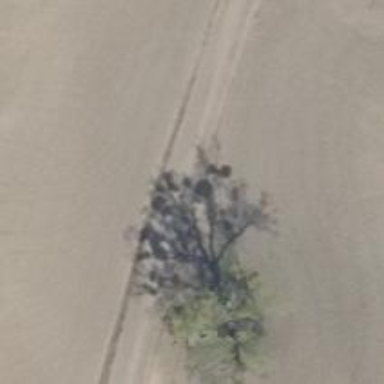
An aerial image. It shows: Dirt track road with grade3 tracktype.